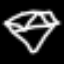
Label: diamond